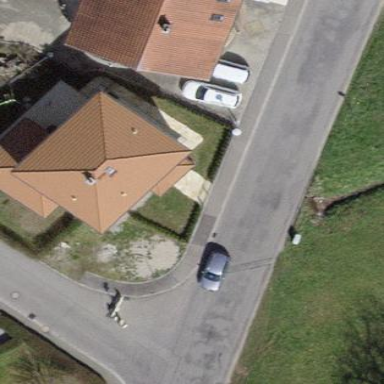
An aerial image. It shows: Detached building with pyramidal roof shape.